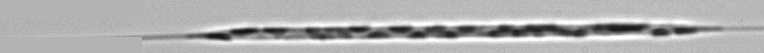
Label: Rhizosolenia